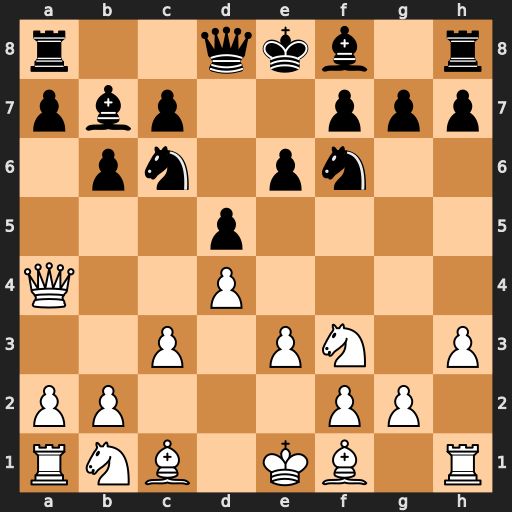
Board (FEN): r2qkb1r/pbp2ppp/1pn1pn2/3p4/Q2P4/2P1PN1P/PP3PP1/RNB1KB1R
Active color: w
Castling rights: KQkq
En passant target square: -
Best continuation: Bb5 Qd7 Ne5 Nxe5 Bxd7+